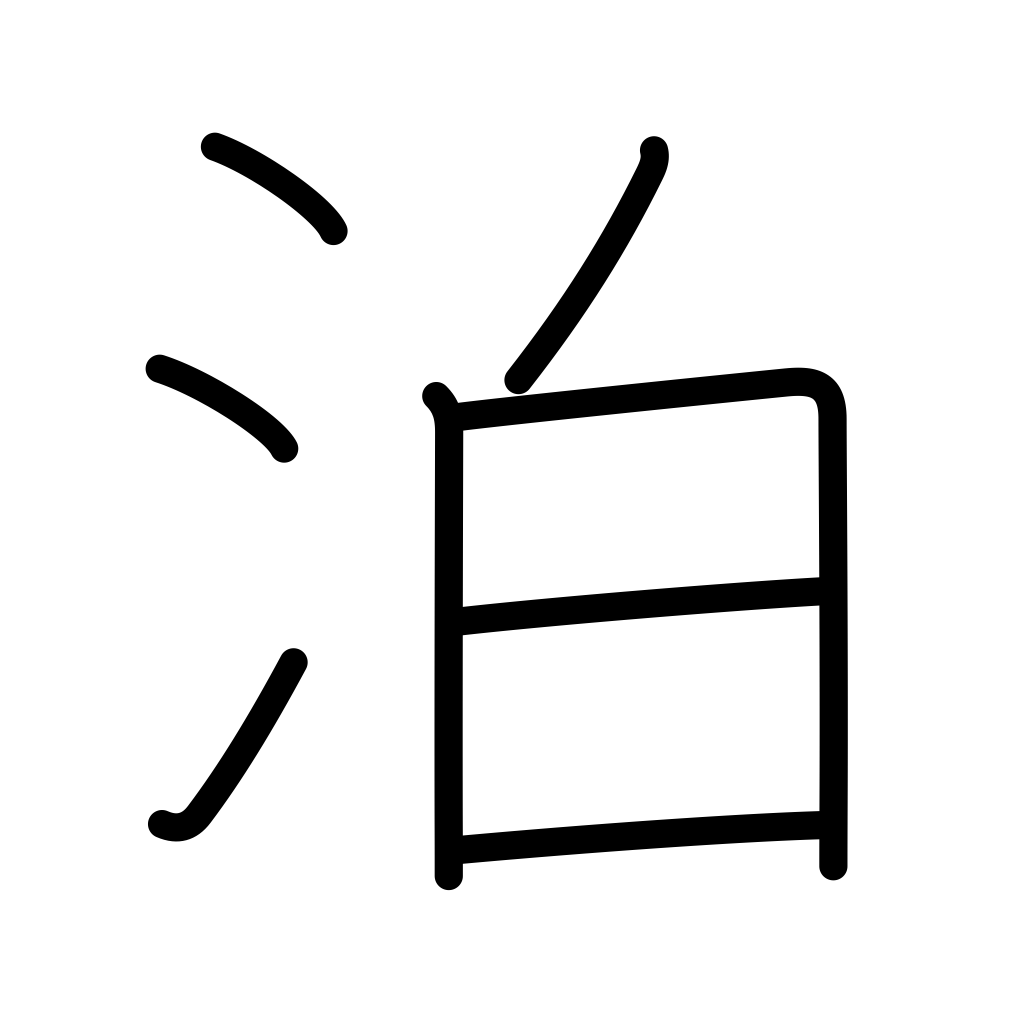
Meaning: overnight stay, put up at, ride at anchor